Field crop: maize
Growth stage: 2
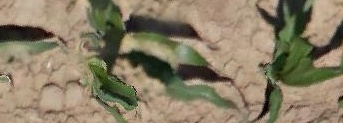
Species: maize